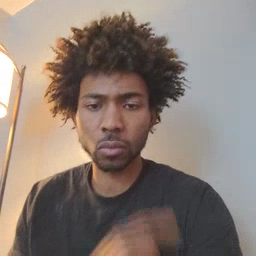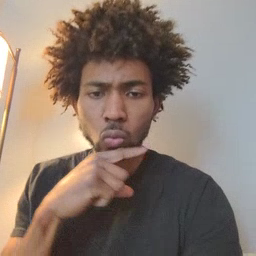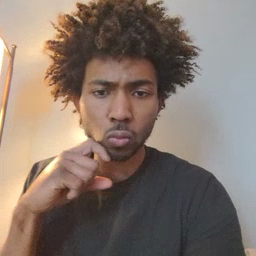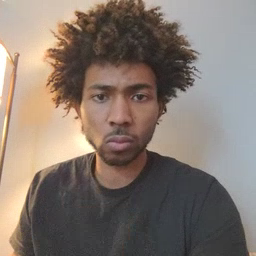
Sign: dry